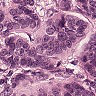
Metastatic tissue present: yes